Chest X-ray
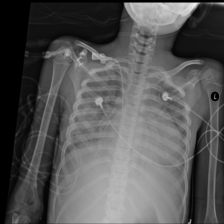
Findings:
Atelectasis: negative
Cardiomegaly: negative
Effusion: negative
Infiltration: positive
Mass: negative
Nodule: negative
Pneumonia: negative
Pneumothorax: negative
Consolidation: negative
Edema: negative
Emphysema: negative
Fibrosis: negative
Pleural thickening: negative
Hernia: negative